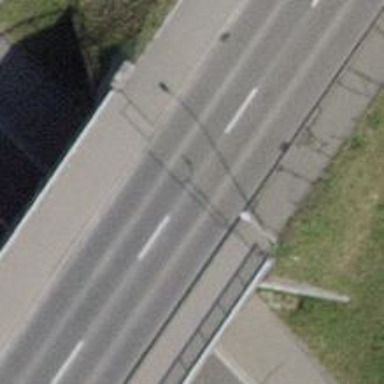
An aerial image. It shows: Paved bridge over secondary road with separate cycleway.